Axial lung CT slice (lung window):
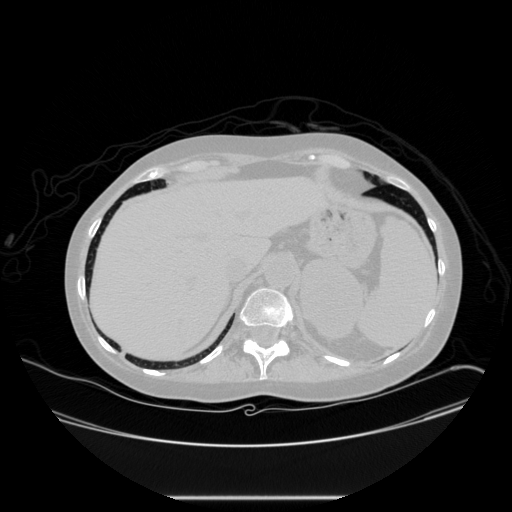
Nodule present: no